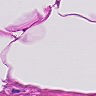
Metastatic tissue present: no